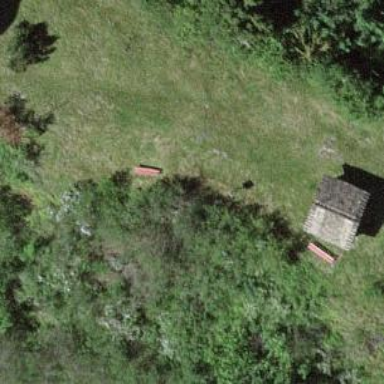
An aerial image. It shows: Bench for seating.